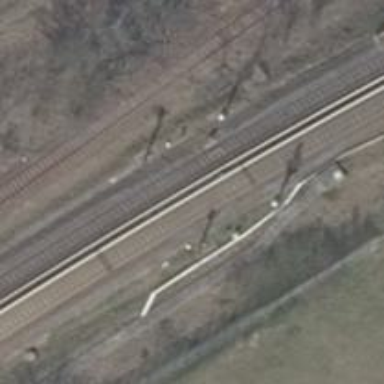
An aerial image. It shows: Light railway signal with light crossing form.